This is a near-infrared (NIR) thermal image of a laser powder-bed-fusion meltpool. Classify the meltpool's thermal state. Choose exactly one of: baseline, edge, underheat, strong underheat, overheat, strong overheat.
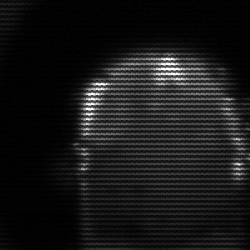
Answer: baseline